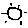
Label: sun